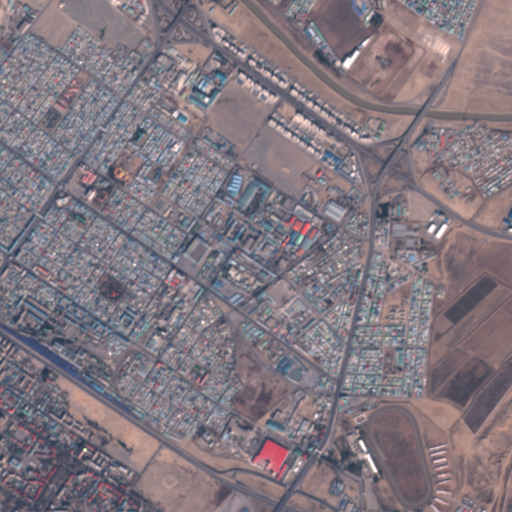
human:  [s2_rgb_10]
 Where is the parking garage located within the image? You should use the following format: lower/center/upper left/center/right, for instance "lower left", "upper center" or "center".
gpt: The parking garage is located in the center left of the image.
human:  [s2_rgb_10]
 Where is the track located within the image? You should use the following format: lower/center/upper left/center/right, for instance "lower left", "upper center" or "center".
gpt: The track is located in the lower right of the image.
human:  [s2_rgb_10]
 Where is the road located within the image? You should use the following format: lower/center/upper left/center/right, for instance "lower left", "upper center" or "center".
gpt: There is no road in the image.